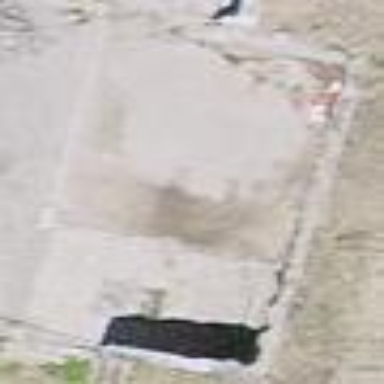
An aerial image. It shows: Garage building.